Question: Consider the following part of a visual tree in a Windows Phone SL application:

As you can see, a PanoramaItem template contains a reference to a static 'DataTemplateSelector'. It is a simple class that dynamically feeds the data template based on a provided Key, to display different views for different view models provided as 'DataContext' to 'PanoramaItem'. Here is the code for it:
'''
public static T FindResource<T>(this DependencyObject initial, string key) where T : DependencyObject
{
DependencyObject current = initial;
while (current != null)
{
if (current is FrameworkElement)
{
if ((current as FrameworkElement).Resources.Contains(key))
{
return (T)(current as FrameworkElement).Resources[key];
}
}
current = VisualTreeHelper.GetParent(current);
}
if (Application.Current.Resources.Contains(key))
{
return (T)Application.Current.Resources[key];
}
return default(T);
}
}
public class DataTemplateSelector : ContentControl
{
protected override void OnContentChanged(object oldContent, object newContent)
{
ContentTemplate = this.FindResource<DataTemplate>(newContent.GetType().FullName);
}
}
'''
The problem is that I have no control over the creation of 'ContentPresenter' you can see selected on an image above. To get a consistent layout, I need to be able to set it's Vertical Alignment property. I don't seem to know how I can do it, since I can't reference this 'ContentPresenter'. How can I set a ContentPresenter's properties?
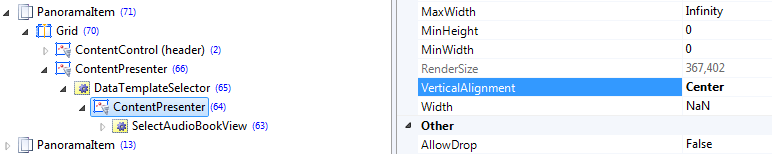
Answer: The solution yet again was simple:
Define a style for my ContentControl derived class:
'''
<Style TargetType="support:DataTemplateSelector">
<Setter Property="Template">
<Setter.Value>
<ControlTemplate TargetType="support:DataTemplateSelector">
<ContentPresenter
ContentTemplate="{TemplateBinding support:DataTemplateSelector.ContentTemplate}"
Content="{TemplateBinding support:DataTemplateSelector.Content}"
VerticalAlignment="Top"/>
</ControlTemplate>
</Setter.Value>
</Setter>
</Style>
'''
I have defined mine in 'UserControl.Resources' section of a View's XAML.
The call the "restyling" line of code in the class's constructor:
'''
public class DataTemplateSelector : ContentControl
{
public DataTemplateSelector()
{
this.DefaultStyleKey = typeof (DataTemplateSelector);
}
'''
And that's how you can control the 'ContentPresenter' element's look of a 'ContentControl''s derived control.